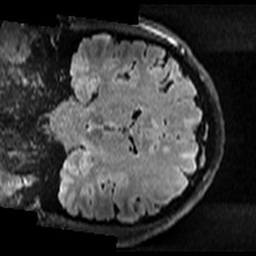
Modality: T2w
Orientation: coronal
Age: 37
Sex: male
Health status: healthy
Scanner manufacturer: ge
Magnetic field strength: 3 T
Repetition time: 12 s
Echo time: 0.09548 s